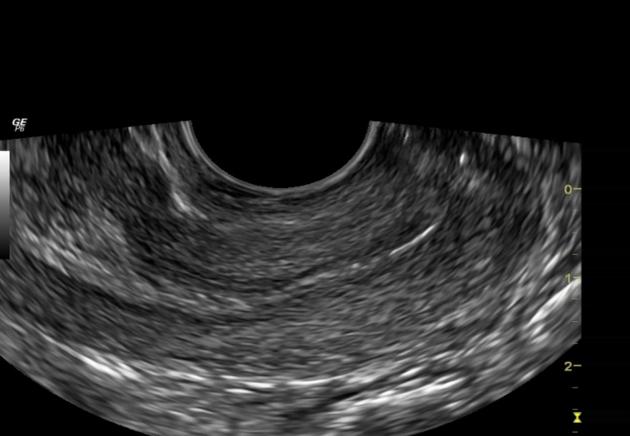
Label: notinfected